Question: How can I implement rounded corners applied to the whole view as seen on screenshot (note that both navigation bar and keyboard corners are rounded)?
I've tried setting 'cornerRadius = 10' and 'masksToBounds = YES' for both 'window.layer' and 'window.rootViewController.view.layer', but only the bottom view corners are getting rounded, the navigation bar still stays square.
Setting 'cornerRadius' to a 'window.layer' actually adds rounded corners to the top too, but those corners are not visible under the status bar unless 'cornerRadius' is greater then 20.

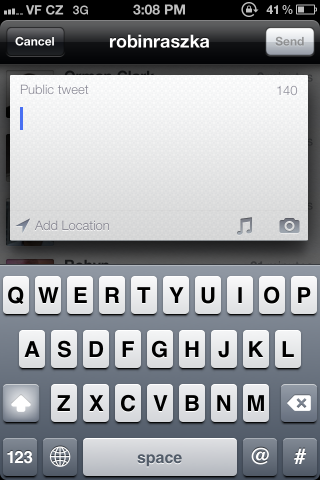
Answer: Ok, I've asked Andrew Stone, a developer of , on Twitter, and here's his recipe, published with Andrew's permission:
> We're going to write a book on coding tricks in Neue! We overlay a window w an image containing 4 corners over everythingWe also have a custom nav bar with a stretchable image w/ tops rounded
So here's how I did it in my own project:
'''
UIImage *overlayImg = [UIImage imageNamed:@"overlay.png"];
CALayer *overlay = [CALayer layer];
overlay.frame = CGRectMake(0, 0, overlayImg.size.width, overlayImg.size.height);
overlay.contents = (id)overlayImg.CGImage;
overlay.zPosition = 1;
[self.window.layer addSublayer:overlay];
'''
'overlay.png' is a transparent fullscreen image with black corners.